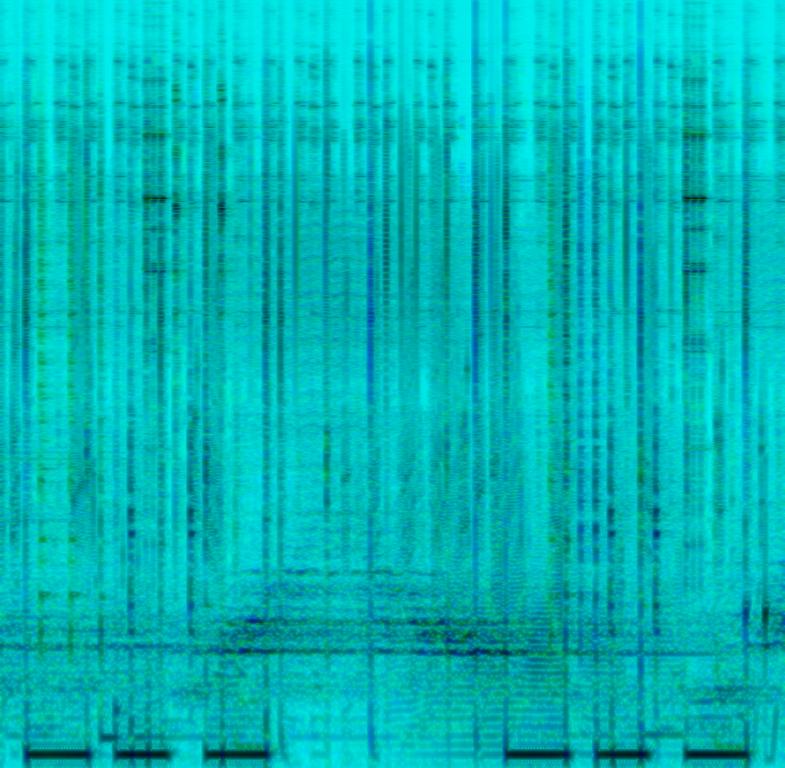
The Electro song features a widely spread intimate percussive elements, stuttering hi hats, soft shakers, synth pad chords, groovy bass and punchy snare and kick hits. It sounds relaxing, calming and kind of satisfying, as it literally sounds like liquid dripping through the stereo image.